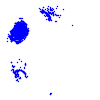
Particle: pion